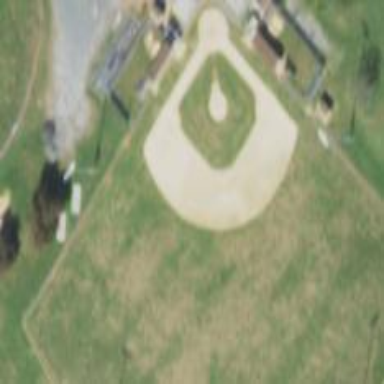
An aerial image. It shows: Baseball pitch for leisure land activities.